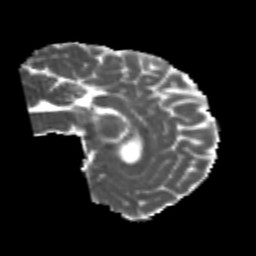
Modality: MD
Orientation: sagittal
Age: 23
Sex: male
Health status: healthy
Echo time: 0.074 s